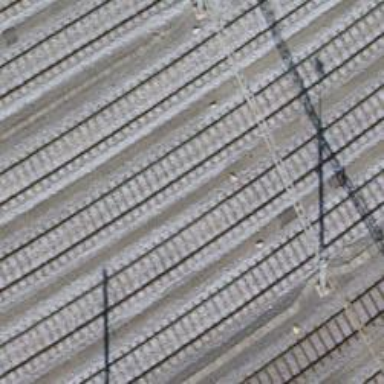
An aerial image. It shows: Rail yard with electrified contact lines for the trains.